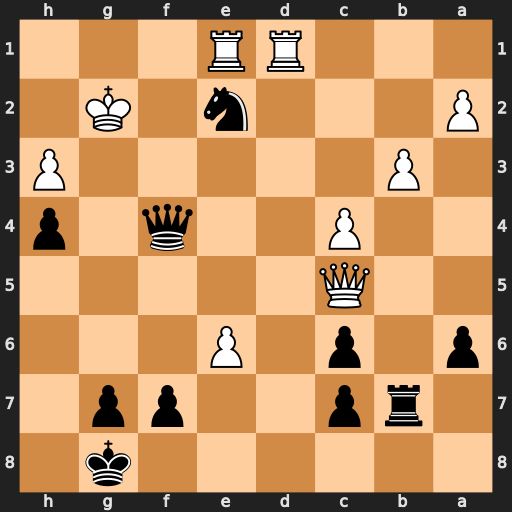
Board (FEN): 6k1/1rp2pp1/p1p1P3/2Q5/2P2q1p/1P5P/P3n1K1/3RR3
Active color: b
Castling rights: -
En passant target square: -
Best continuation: Qg3+ Kf1 Qf3+ Qf2 Ng3+ Kg1 Qh1#